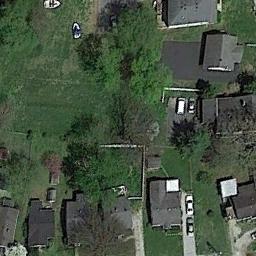
Label: residential